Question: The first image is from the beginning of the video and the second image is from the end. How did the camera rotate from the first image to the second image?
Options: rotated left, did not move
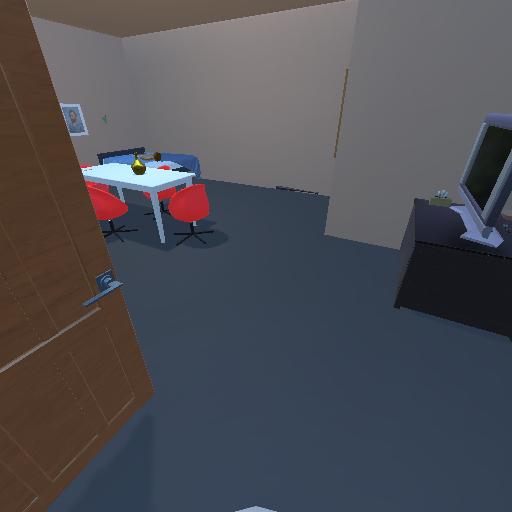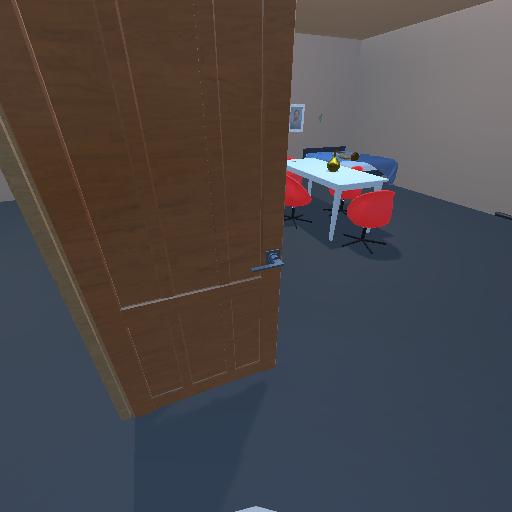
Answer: rotated left